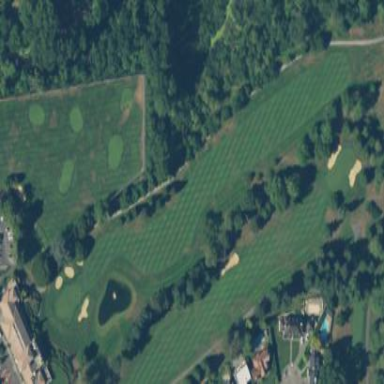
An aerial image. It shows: Grassy area designated as golf fairway with grass land cover.